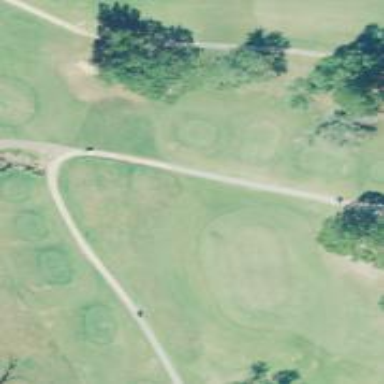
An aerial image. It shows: Path for both road and golf.